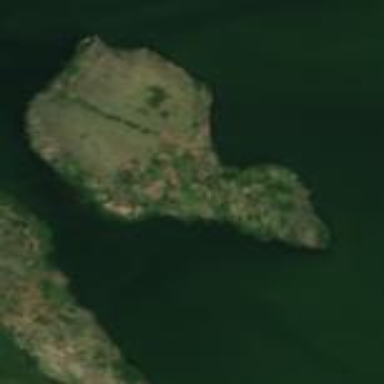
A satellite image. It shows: Islet.